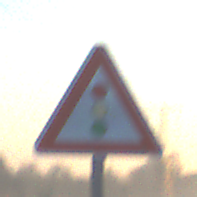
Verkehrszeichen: Lichtzeichenanlage
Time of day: Dawn
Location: Outdoor (Nature)
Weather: Clear
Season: NotSpecified
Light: Natural